Interaction volume radius: 5 \u00c5
Interaction volume height: 10 \u00c5
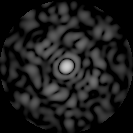
Disorder parameter: 0.8586